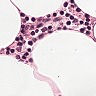
Metastatic tissue present: no